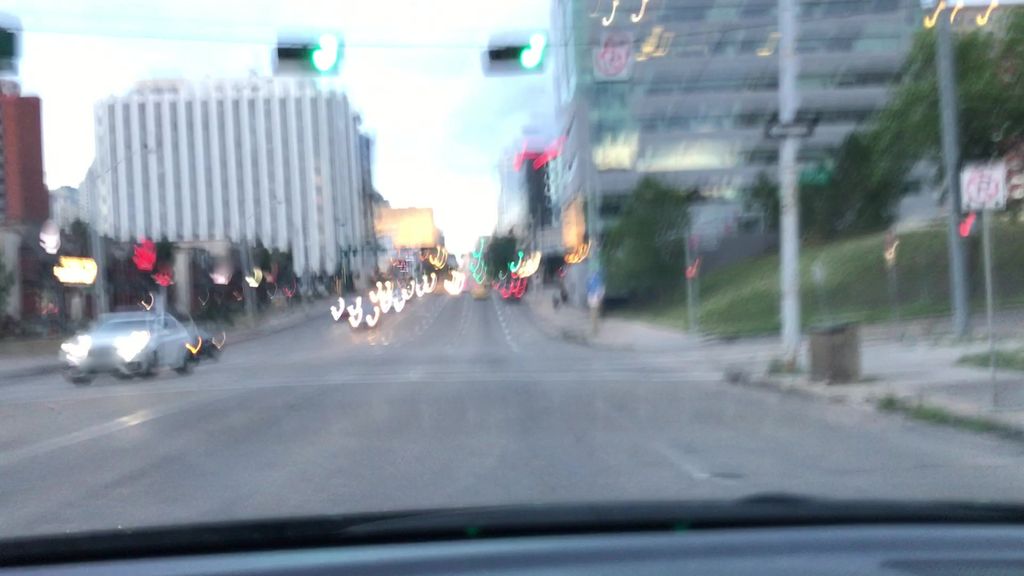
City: edmonton